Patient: sex M, age 62
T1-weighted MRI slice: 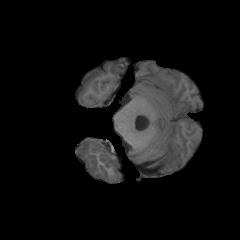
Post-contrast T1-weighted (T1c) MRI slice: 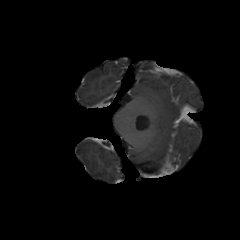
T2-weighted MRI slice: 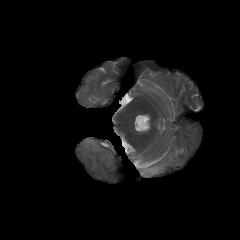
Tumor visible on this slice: yes
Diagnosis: Glioblastoma, IDH-wildtype
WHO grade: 4